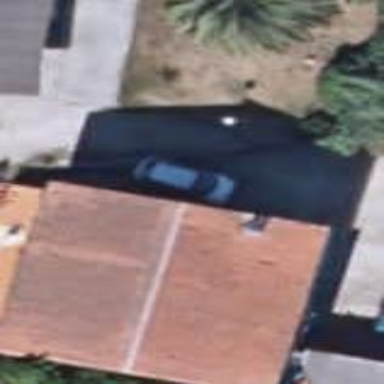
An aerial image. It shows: Simple house.